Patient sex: M
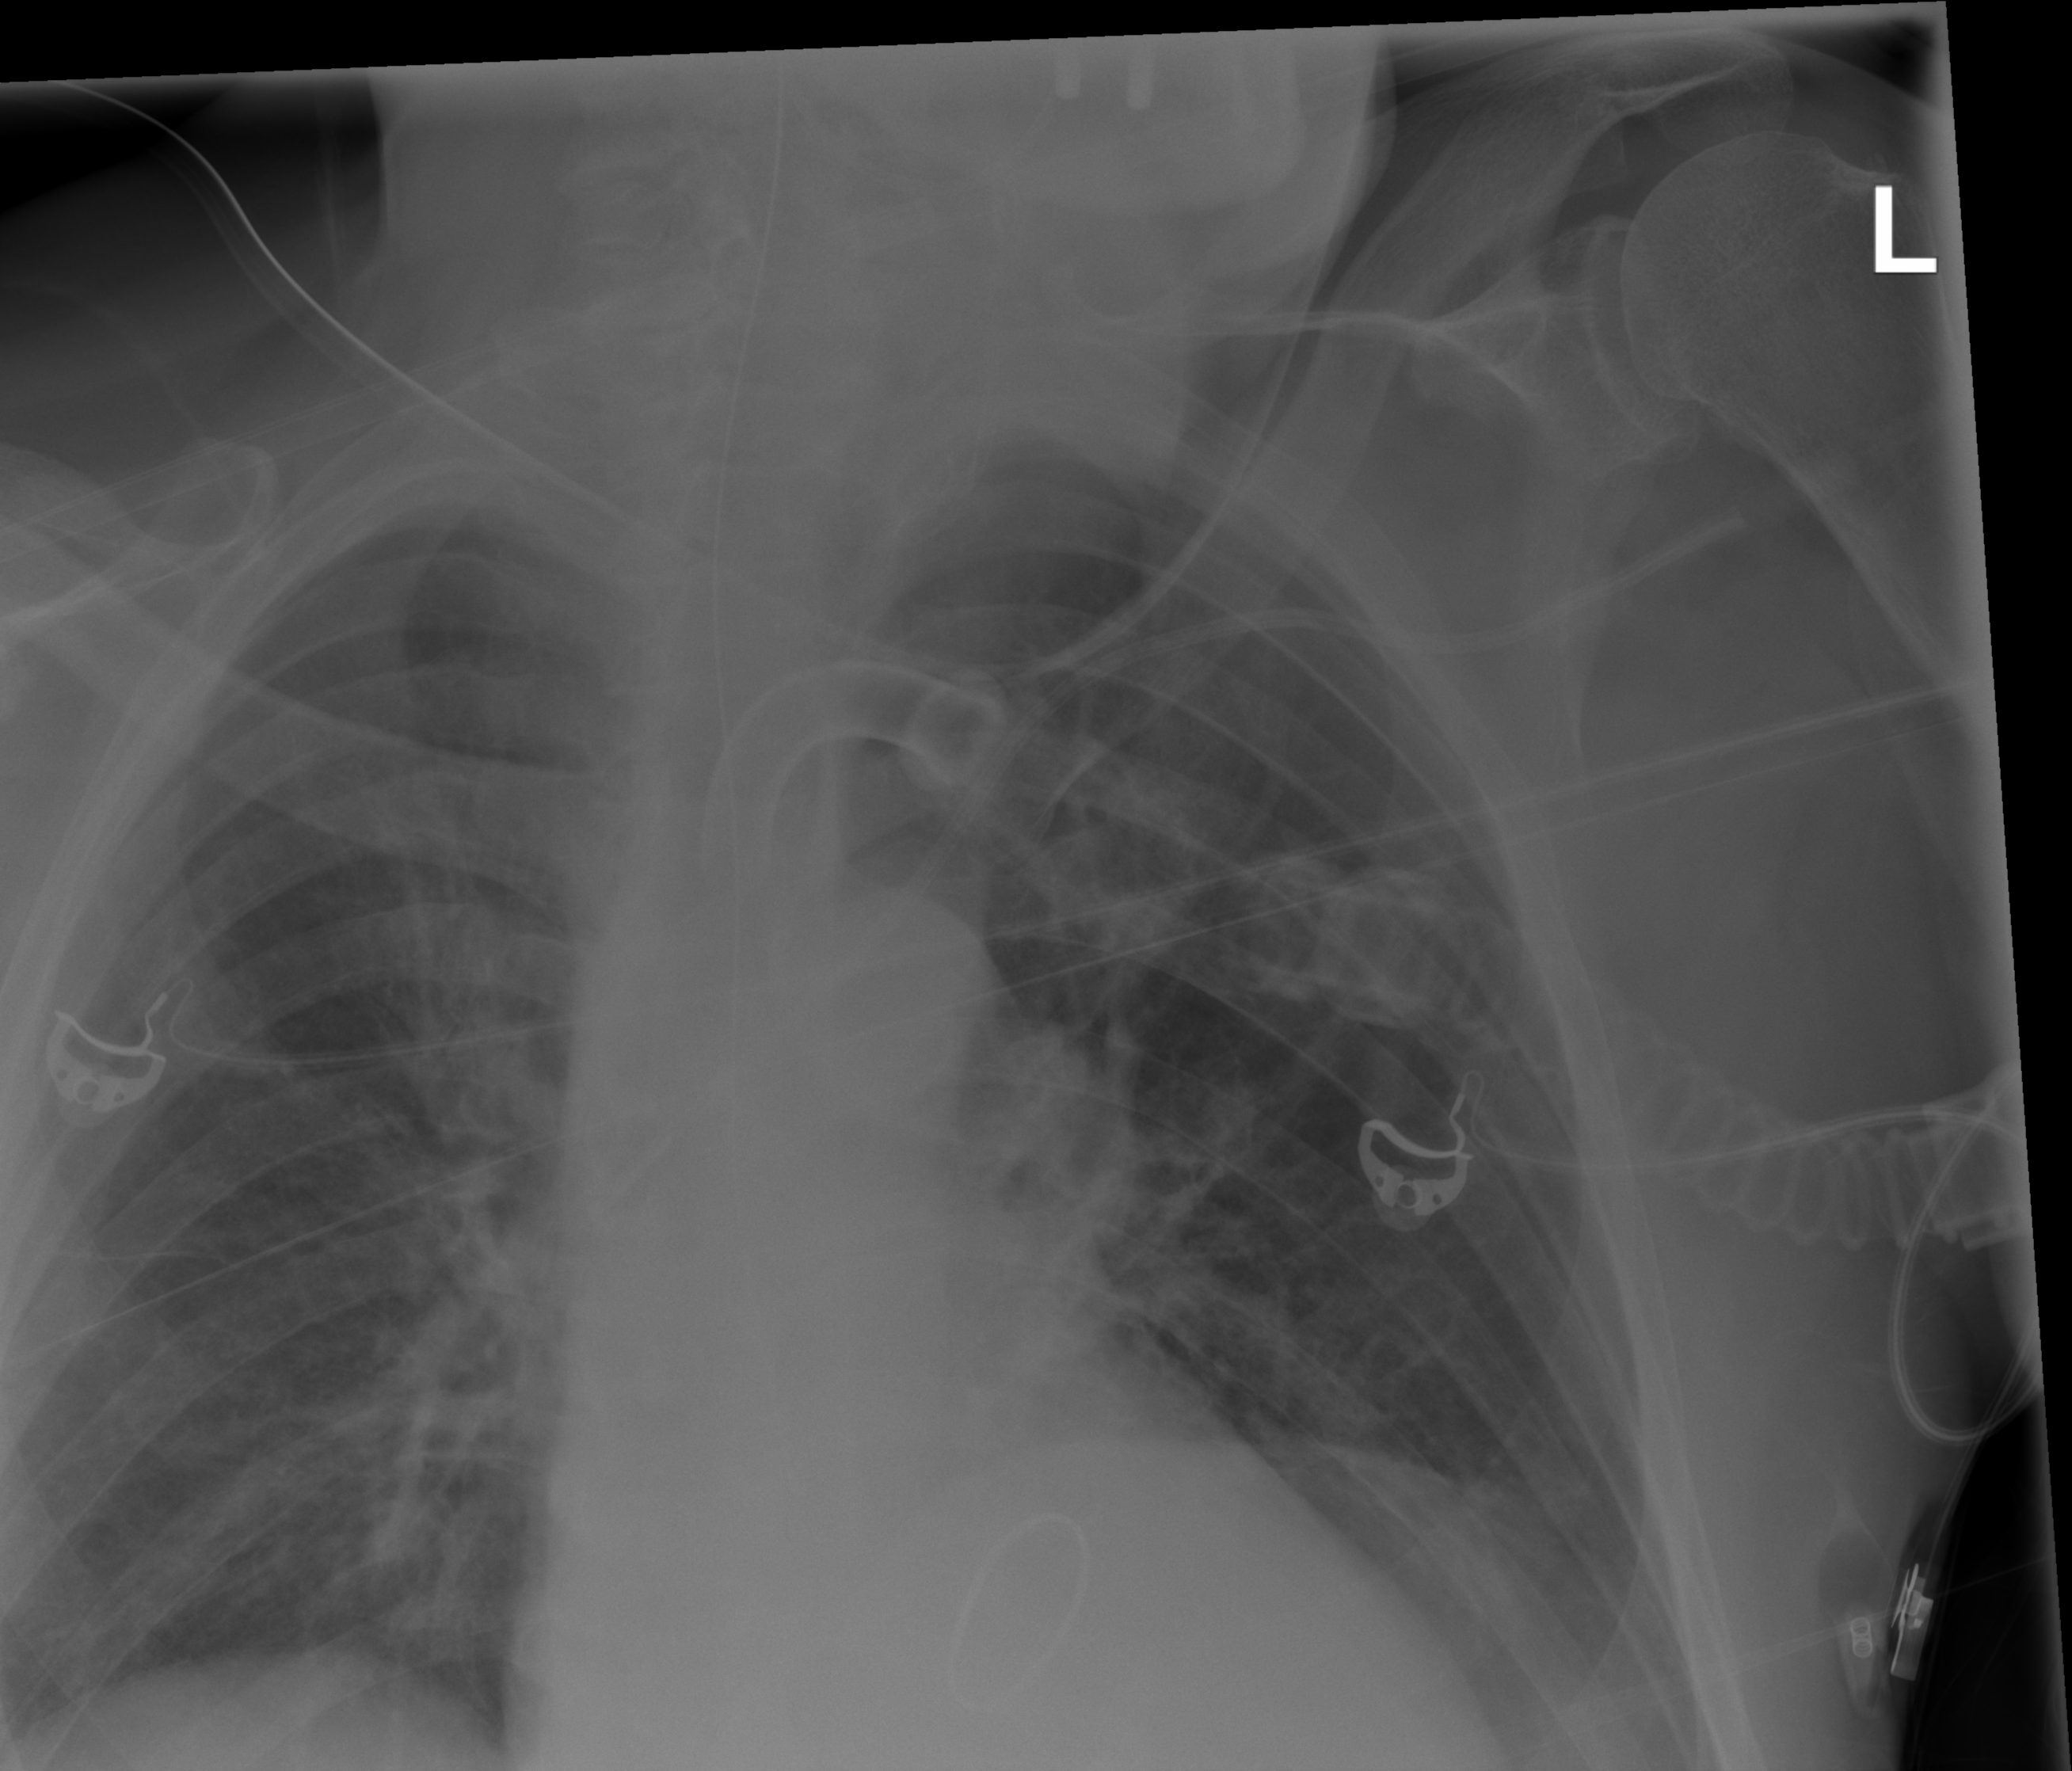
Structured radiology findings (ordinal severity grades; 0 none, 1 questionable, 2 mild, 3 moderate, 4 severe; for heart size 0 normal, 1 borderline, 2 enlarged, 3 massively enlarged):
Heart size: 2
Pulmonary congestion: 1
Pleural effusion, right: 0
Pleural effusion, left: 0
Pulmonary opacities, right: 0
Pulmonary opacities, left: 0
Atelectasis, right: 2
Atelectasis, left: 2